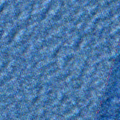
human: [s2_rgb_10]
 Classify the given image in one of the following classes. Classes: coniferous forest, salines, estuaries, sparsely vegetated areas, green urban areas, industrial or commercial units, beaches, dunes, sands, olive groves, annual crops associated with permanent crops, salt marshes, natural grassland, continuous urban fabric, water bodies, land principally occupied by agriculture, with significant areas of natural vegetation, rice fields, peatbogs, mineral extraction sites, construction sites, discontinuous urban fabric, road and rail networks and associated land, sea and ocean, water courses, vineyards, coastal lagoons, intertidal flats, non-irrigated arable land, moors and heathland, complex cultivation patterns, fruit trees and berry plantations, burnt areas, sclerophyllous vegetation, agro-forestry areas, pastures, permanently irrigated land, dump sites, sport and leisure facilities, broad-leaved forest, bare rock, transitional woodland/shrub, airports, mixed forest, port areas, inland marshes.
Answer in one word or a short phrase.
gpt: sea and ocean